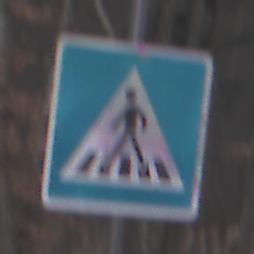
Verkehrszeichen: FussgaengerueberwegRechts
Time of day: Midday
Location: Outdoor (Nature)
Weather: Overcast
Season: Autumn
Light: Natural